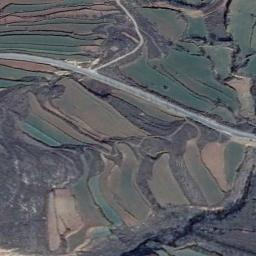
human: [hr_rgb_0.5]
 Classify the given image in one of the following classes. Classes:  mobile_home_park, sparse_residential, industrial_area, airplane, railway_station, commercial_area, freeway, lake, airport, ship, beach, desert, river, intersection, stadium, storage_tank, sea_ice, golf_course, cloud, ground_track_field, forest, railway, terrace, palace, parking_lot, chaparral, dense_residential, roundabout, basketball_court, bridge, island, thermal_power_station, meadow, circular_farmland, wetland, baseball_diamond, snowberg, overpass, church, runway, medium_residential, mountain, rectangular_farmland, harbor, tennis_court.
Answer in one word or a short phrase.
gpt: terrace